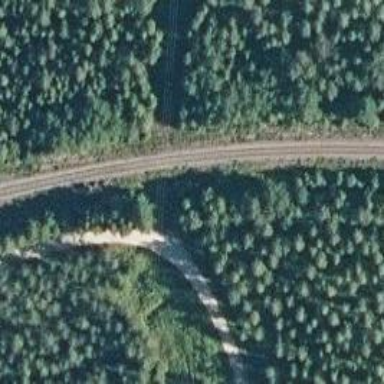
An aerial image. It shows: Continuous rail track.